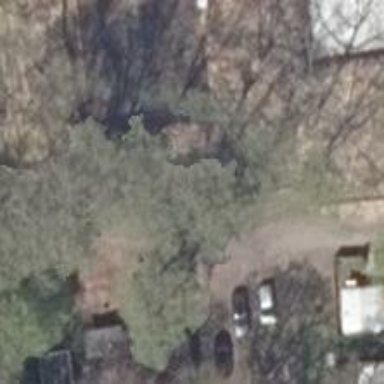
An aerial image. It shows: Garden with trees.